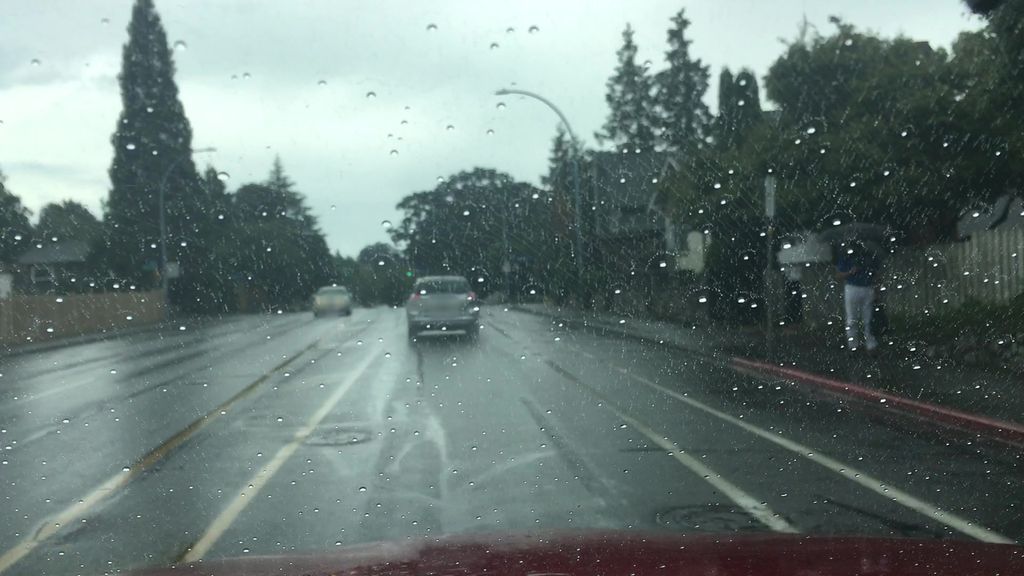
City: victoria